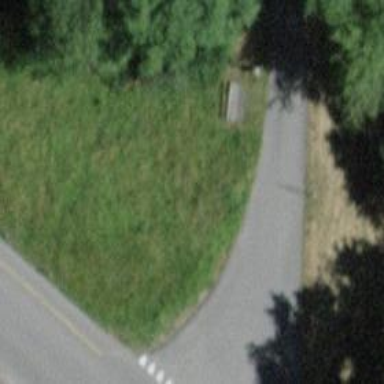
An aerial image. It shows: Bench.